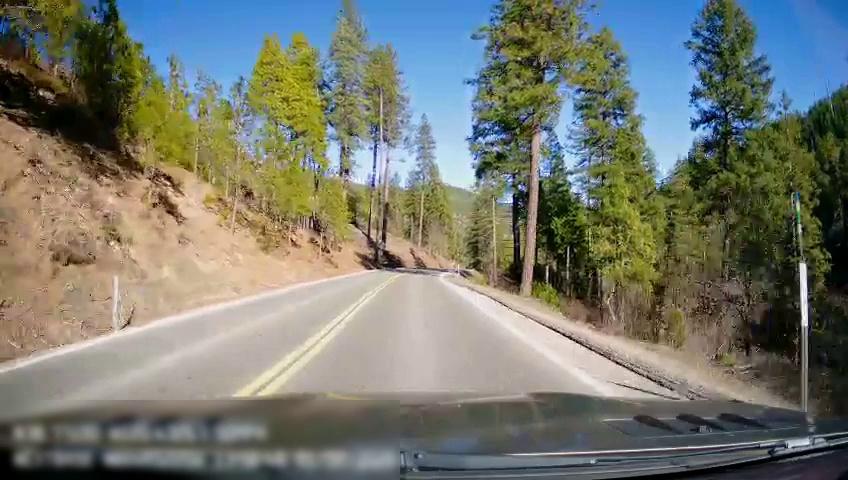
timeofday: Day
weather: Sunny
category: Drivable Space
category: Lanes | Alternate Lane
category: Lanes | Opposite Lane
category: Lanes | Current Lane
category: Lanes | Opposite Lane